Question: I'm trying to position a custom Chart.js tooltip on the middle of two bars. I made a research on the chart.js docs and different posts but didn't found any different approach than position it using the following snippet (I'm using jquery and doing a toggle class to hide/show the tooltip, please focus on the values I'm using to position the tooltip):
'''
function setupTooltipPosition(config) {
const { tooltipElement, tooltipModel } = config;
const leftOffset = this._chart.canvas.offsetLeft;
const topOffset = this._chart.canvas.offsetTop;
tooltipElement.removeClass(tooltipSelectors.hide);
tooltipElement.css('left', '${tooltipModel.caretX - leftOffset}px');
tooltipElement.css('top', '${tooltipModel.carteY - topOffset}px');
}
'''
Using this approach on this particular case I got this result:
[
I also tried using the 'x' and 'y' values of the 'tooltipModel' , however , it doesn't add more sense of how to put the tooltip in the middle. If you tried to add a custom offset to put it on the middle , it works for just this case, but when you add more data it doesn't work. I can have at most 2 datasets, however, the user can add at most 10 data values that means 10 groups of bars.
The question is: There is a way to put the tooltip in the middle of the group of bars (or a single bar in case the user has just 1 dataset) using the values that Chart.js provide for tooltips? Or in other case, do you know any custom approach to have this tooltip centered?
Thanks!!
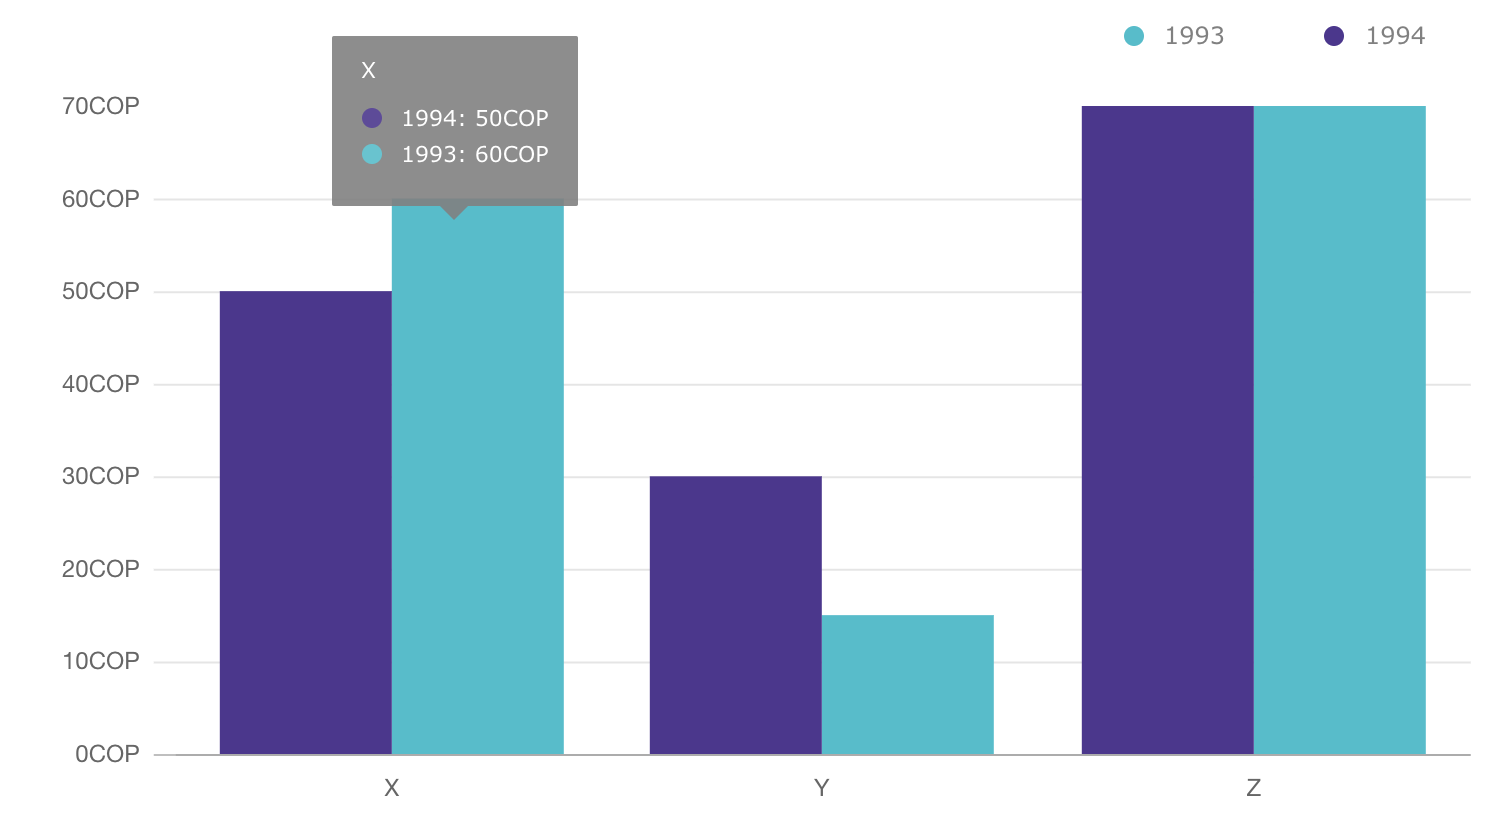
Answer: You don't specify if 'middle' means on the x- and/or y-axis. But since you wrote:
> ...on the middle of two bars...
I assume you mean on the x-axis. In this case you need to set the 'options.tooltips.mode' property to 'index'. Below is a working example.
'''
let myChart = new Chart(document.getElementById('myChart'), {
type: 'bar',
data: {
labels: ['x', 'y', 'z'],
datasets: [{
label: '1993',
data: [50, 30, 65],
backgroundColor: '#503291'
}, {
label: '1994',
data: [60, 15, 65],
backgroundColor: '#1bbecd'
}]
},
options: {
tooltips: {
mode: 'index'
},
scales: {
yAxes: [{
ticks: {
beginAtZero: true
}
}],
xAxes: [{
barPercentage: 1
}]
}
}
});
'''
'''
<script src="https://cdnjs.cloudflare.com/ajax/libs/Chart.js/2.7.2/Chart.min.js"></script>
<canvas id="myChart"></canvas>
'''
For future questions please provide a <URL> as that makes it much quicker and easier to help you.